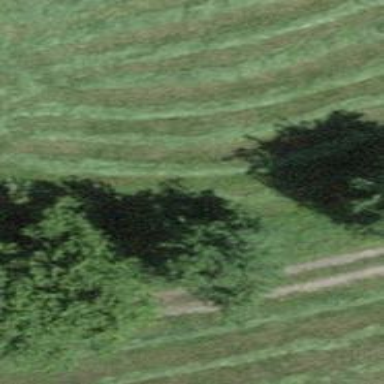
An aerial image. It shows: Brown bench in the vicinity.